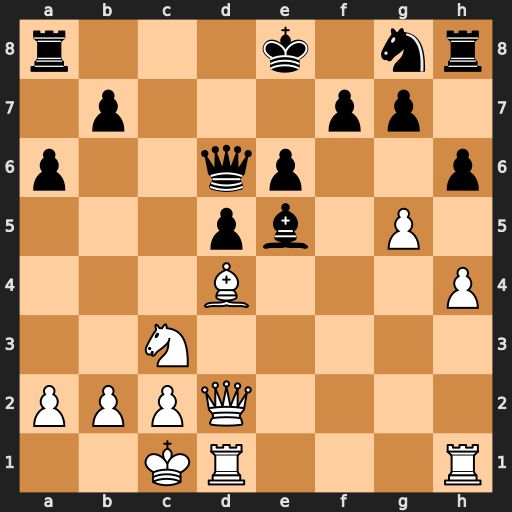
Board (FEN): r3k1nr/1p3pp1/p2qp2p/3pb1P1/3B3P/2N5/PPPQ4/2KR3R
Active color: w
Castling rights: kq
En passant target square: -
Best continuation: Bxe5 Qxe5 Rhe1 Qd6 Nxd5 Kf8 Rxe6 Qxe6 Nc7 Qe7 Nxa8